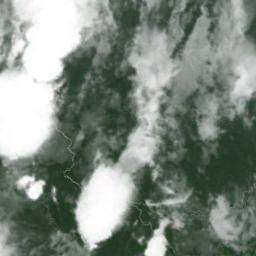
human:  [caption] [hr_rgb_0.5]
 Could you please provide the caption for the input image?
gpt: The stratus clouds and cumulus clouds are located above the land covered by dense vegetation .

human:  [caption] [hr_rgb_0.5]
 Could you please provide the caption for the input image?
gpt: Large fluffy white clouds on green earth .

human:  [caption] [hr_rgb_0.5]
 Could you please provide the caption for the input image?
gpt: A large cloud of white clouds floated over the farmland .

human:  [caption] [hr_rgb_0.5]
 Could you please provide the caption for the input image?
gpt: The white cloud is above green land .

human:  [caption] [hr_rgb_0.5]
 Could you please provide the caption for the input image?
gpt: There are many pieces of white clouds over a green land .